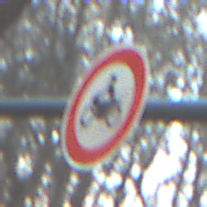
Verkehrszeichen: VerbotKraftraeder
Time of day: SunriseSunset
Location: Outdoor (Nature)
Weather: Clear
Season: Winter
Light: Natural